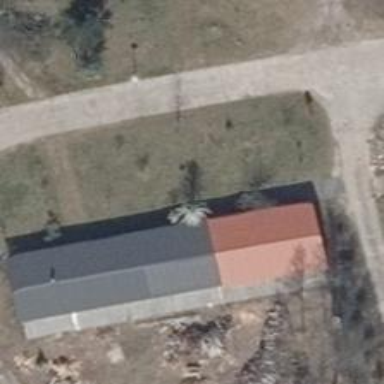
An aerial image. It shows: Building.